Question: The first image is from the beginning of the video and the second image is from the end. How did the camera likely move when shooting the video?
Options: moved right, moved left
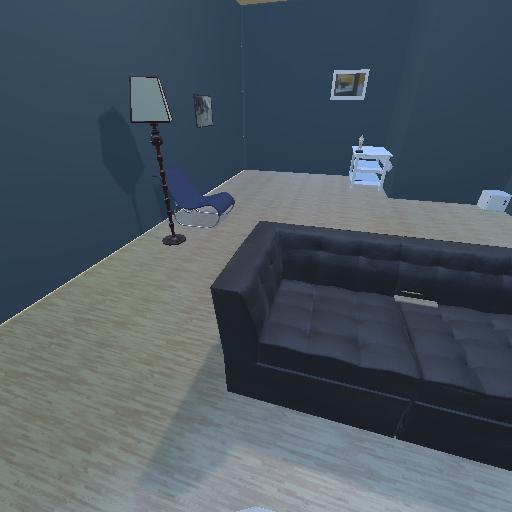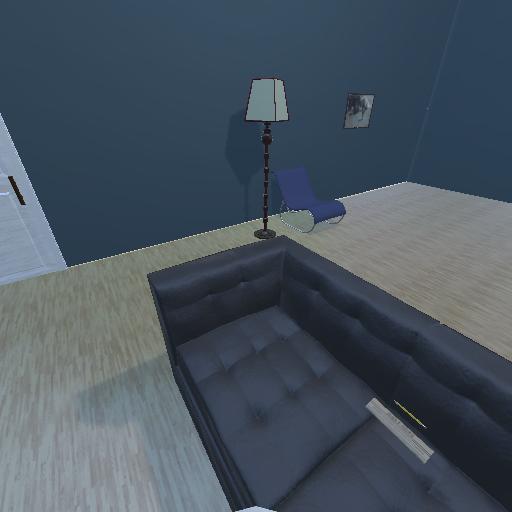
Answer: moved right